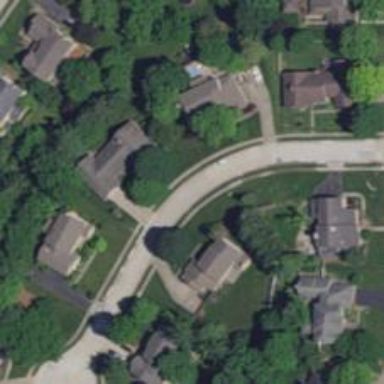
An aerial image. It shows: Residential road with asphalt surface and separate sidewalk.